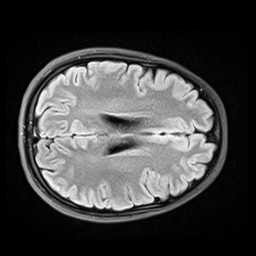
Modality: FLAIR
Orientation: axial
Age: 24
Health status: healthy
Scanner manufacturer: siemens
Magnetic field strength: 3 T
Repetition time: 9 s
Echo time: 0.088 s